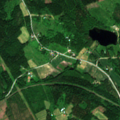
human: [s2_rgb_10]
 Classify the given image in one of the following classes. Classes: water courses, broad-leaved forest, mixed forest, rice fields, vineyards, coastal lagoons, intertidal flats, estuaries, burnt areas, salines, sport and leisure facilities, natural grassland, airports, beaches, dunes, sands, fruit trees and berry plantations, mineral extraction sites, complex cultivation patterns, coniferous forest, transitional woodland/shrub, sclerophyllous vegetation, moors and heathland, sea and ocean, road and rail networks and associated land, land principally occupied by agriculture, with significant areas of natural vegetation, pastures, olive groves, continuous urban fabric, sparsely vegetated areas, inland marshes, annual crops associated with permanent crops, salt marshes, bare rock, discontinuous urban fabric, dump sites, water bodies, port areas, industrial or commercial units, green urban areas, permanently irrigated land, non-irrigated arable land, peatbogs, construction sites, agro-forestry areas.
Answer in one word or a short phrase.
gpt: land principally occupied by agriculture, with significant areas of natural vegetation, coniferous forest, mixed forest, transitional woodland/shrub